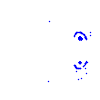
Particle: pion